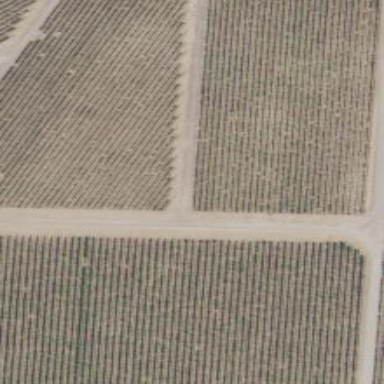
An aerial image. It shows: Vineyard where grapes are grown.